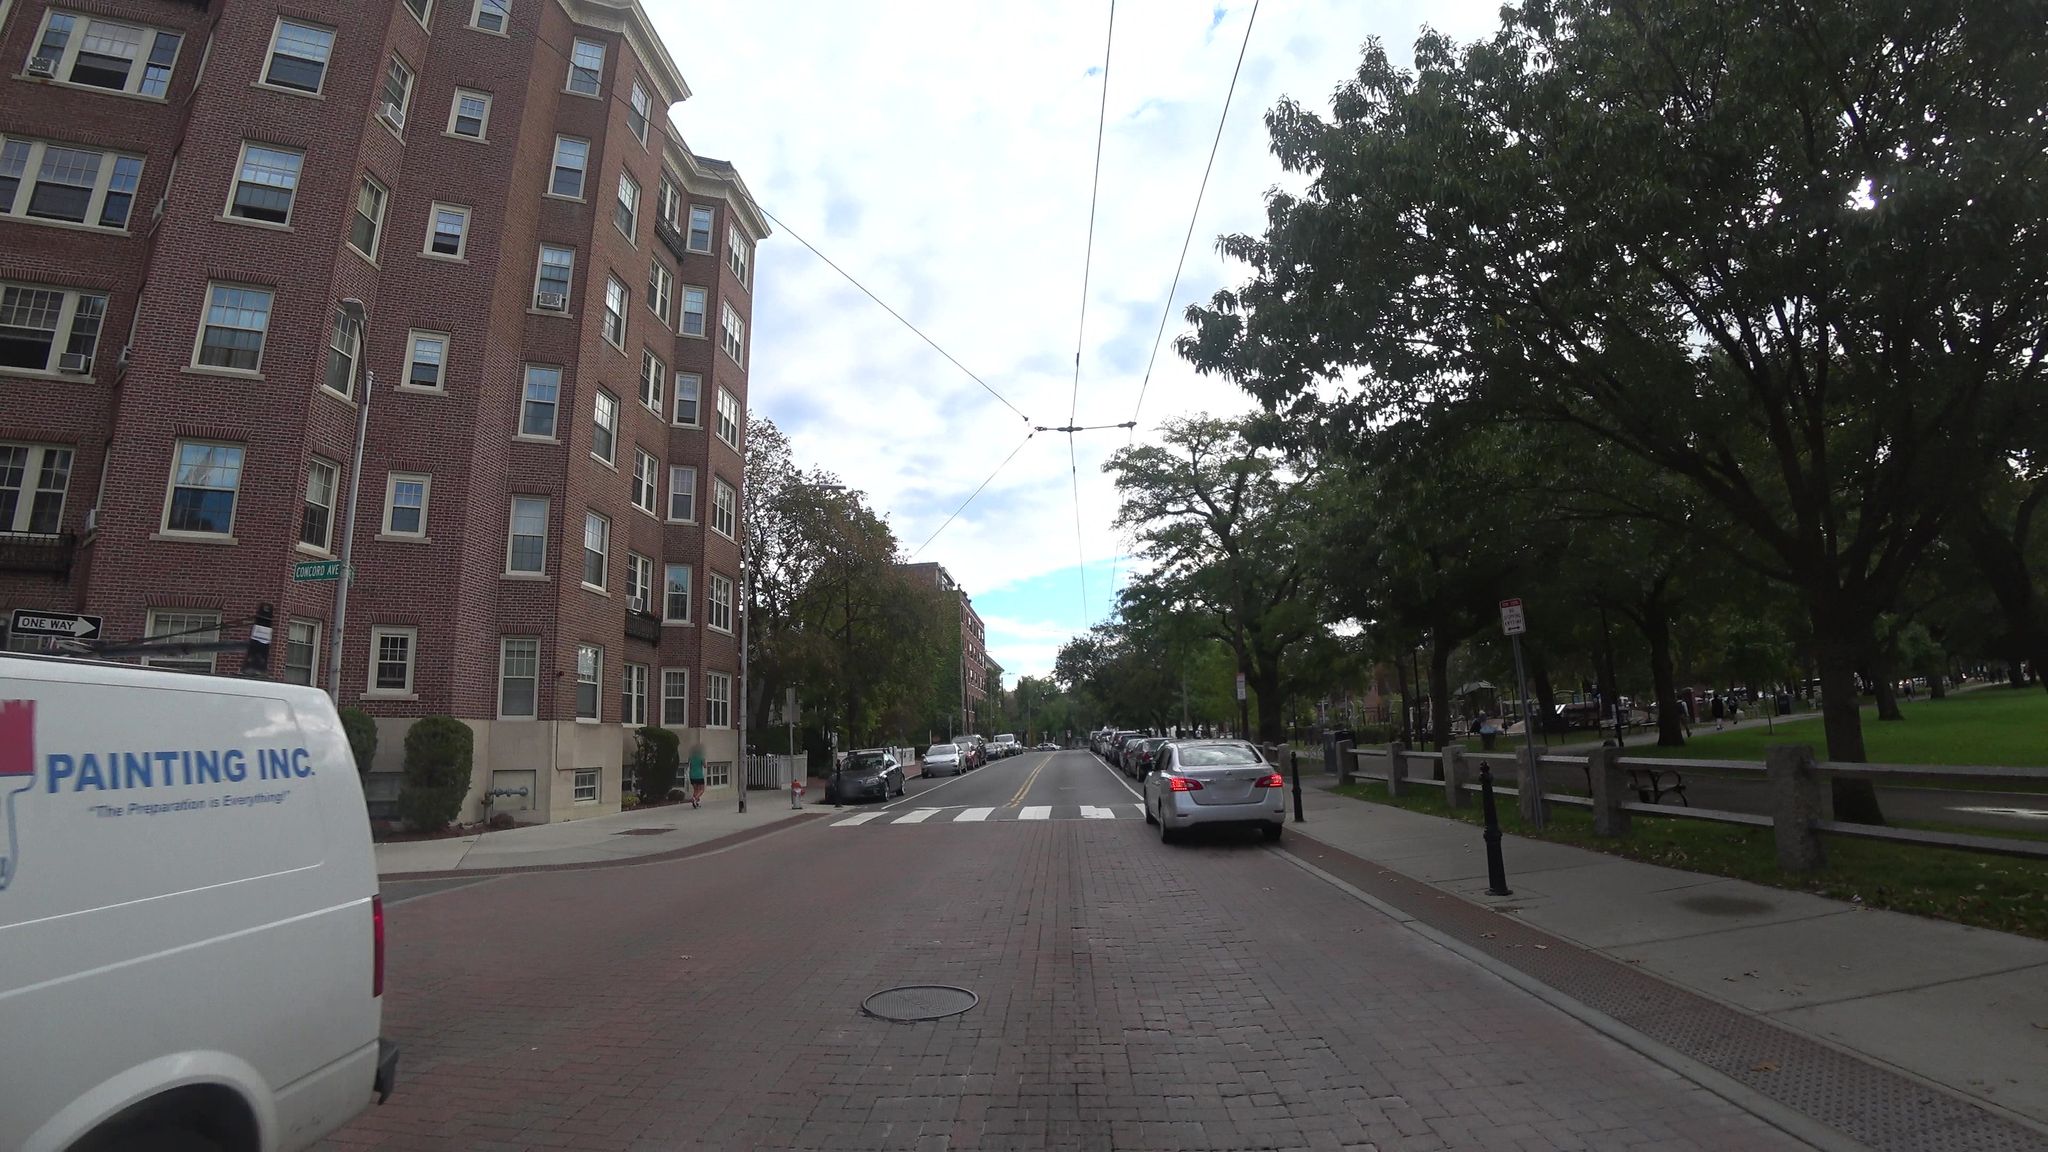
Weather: cloudy
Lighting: day
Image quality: good
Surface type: driving surface
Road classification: tertiary_link
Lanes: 1
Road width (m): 16.8
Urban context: urban centre
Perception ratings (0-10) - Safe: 7.86, Lively: 7.38, Beautiful: 8.29, Boring: 3.49, Depressing: 2.94, Wealthy: 5.41